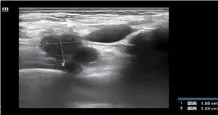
The ultrasound features of cervical lymph nodes at different time points. (E, F) With the addition of Osimertinib to the existing chemotherapy and immunotherapy regimen, the enlarged lymph nodes in the right neck IV area measured 1.6 x 1.3 cm and 1.1 x 0.8 cm.
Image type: radiology (ultrasound)